Chest X-ray:
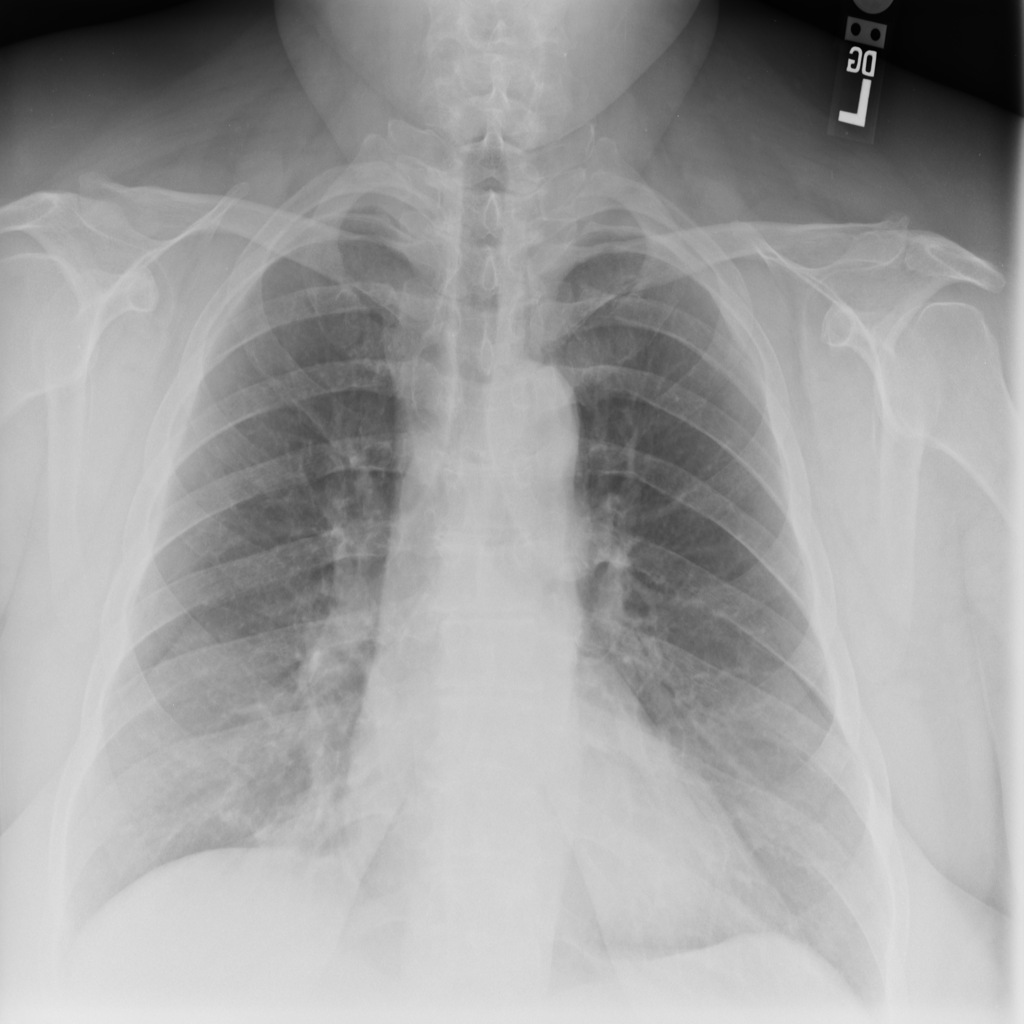
No abnormal finding: yes